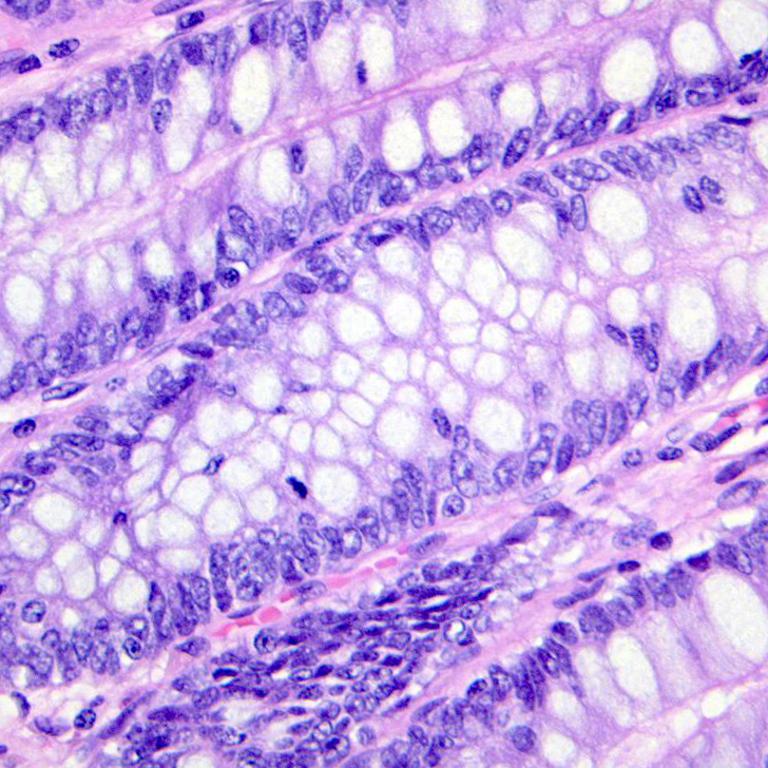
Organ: colon
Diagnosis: benign